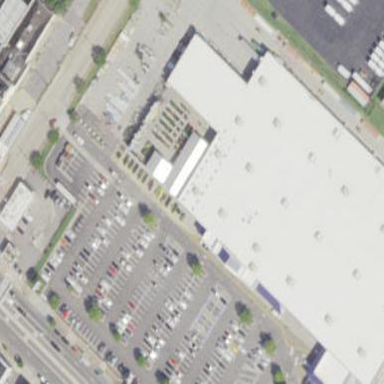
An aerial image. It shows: Retail area.